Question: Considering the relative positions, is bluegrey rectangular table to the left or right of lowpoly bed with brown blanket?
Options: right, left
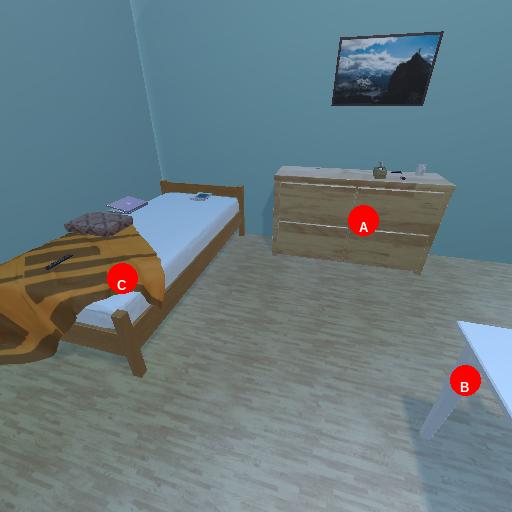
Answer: right